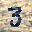
Label: 3